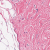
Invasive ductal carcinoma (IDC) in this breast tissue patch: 0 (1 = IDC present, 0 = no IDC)